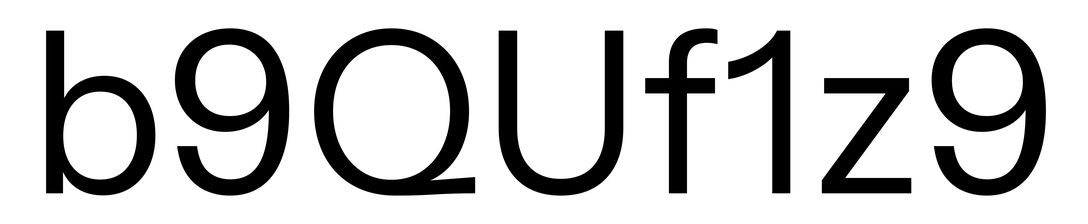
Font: InstrumentSans_Regular